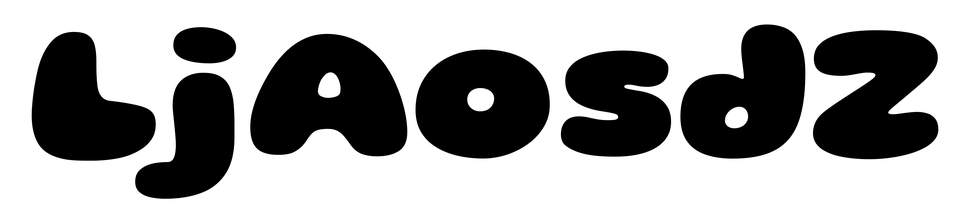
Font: Gluten_Black